Question: Find the horizontal coordinate of the first time the ball hits the ground. The result is rounded down to the nearest integer. Note that there is no energy loss in the event of a collision
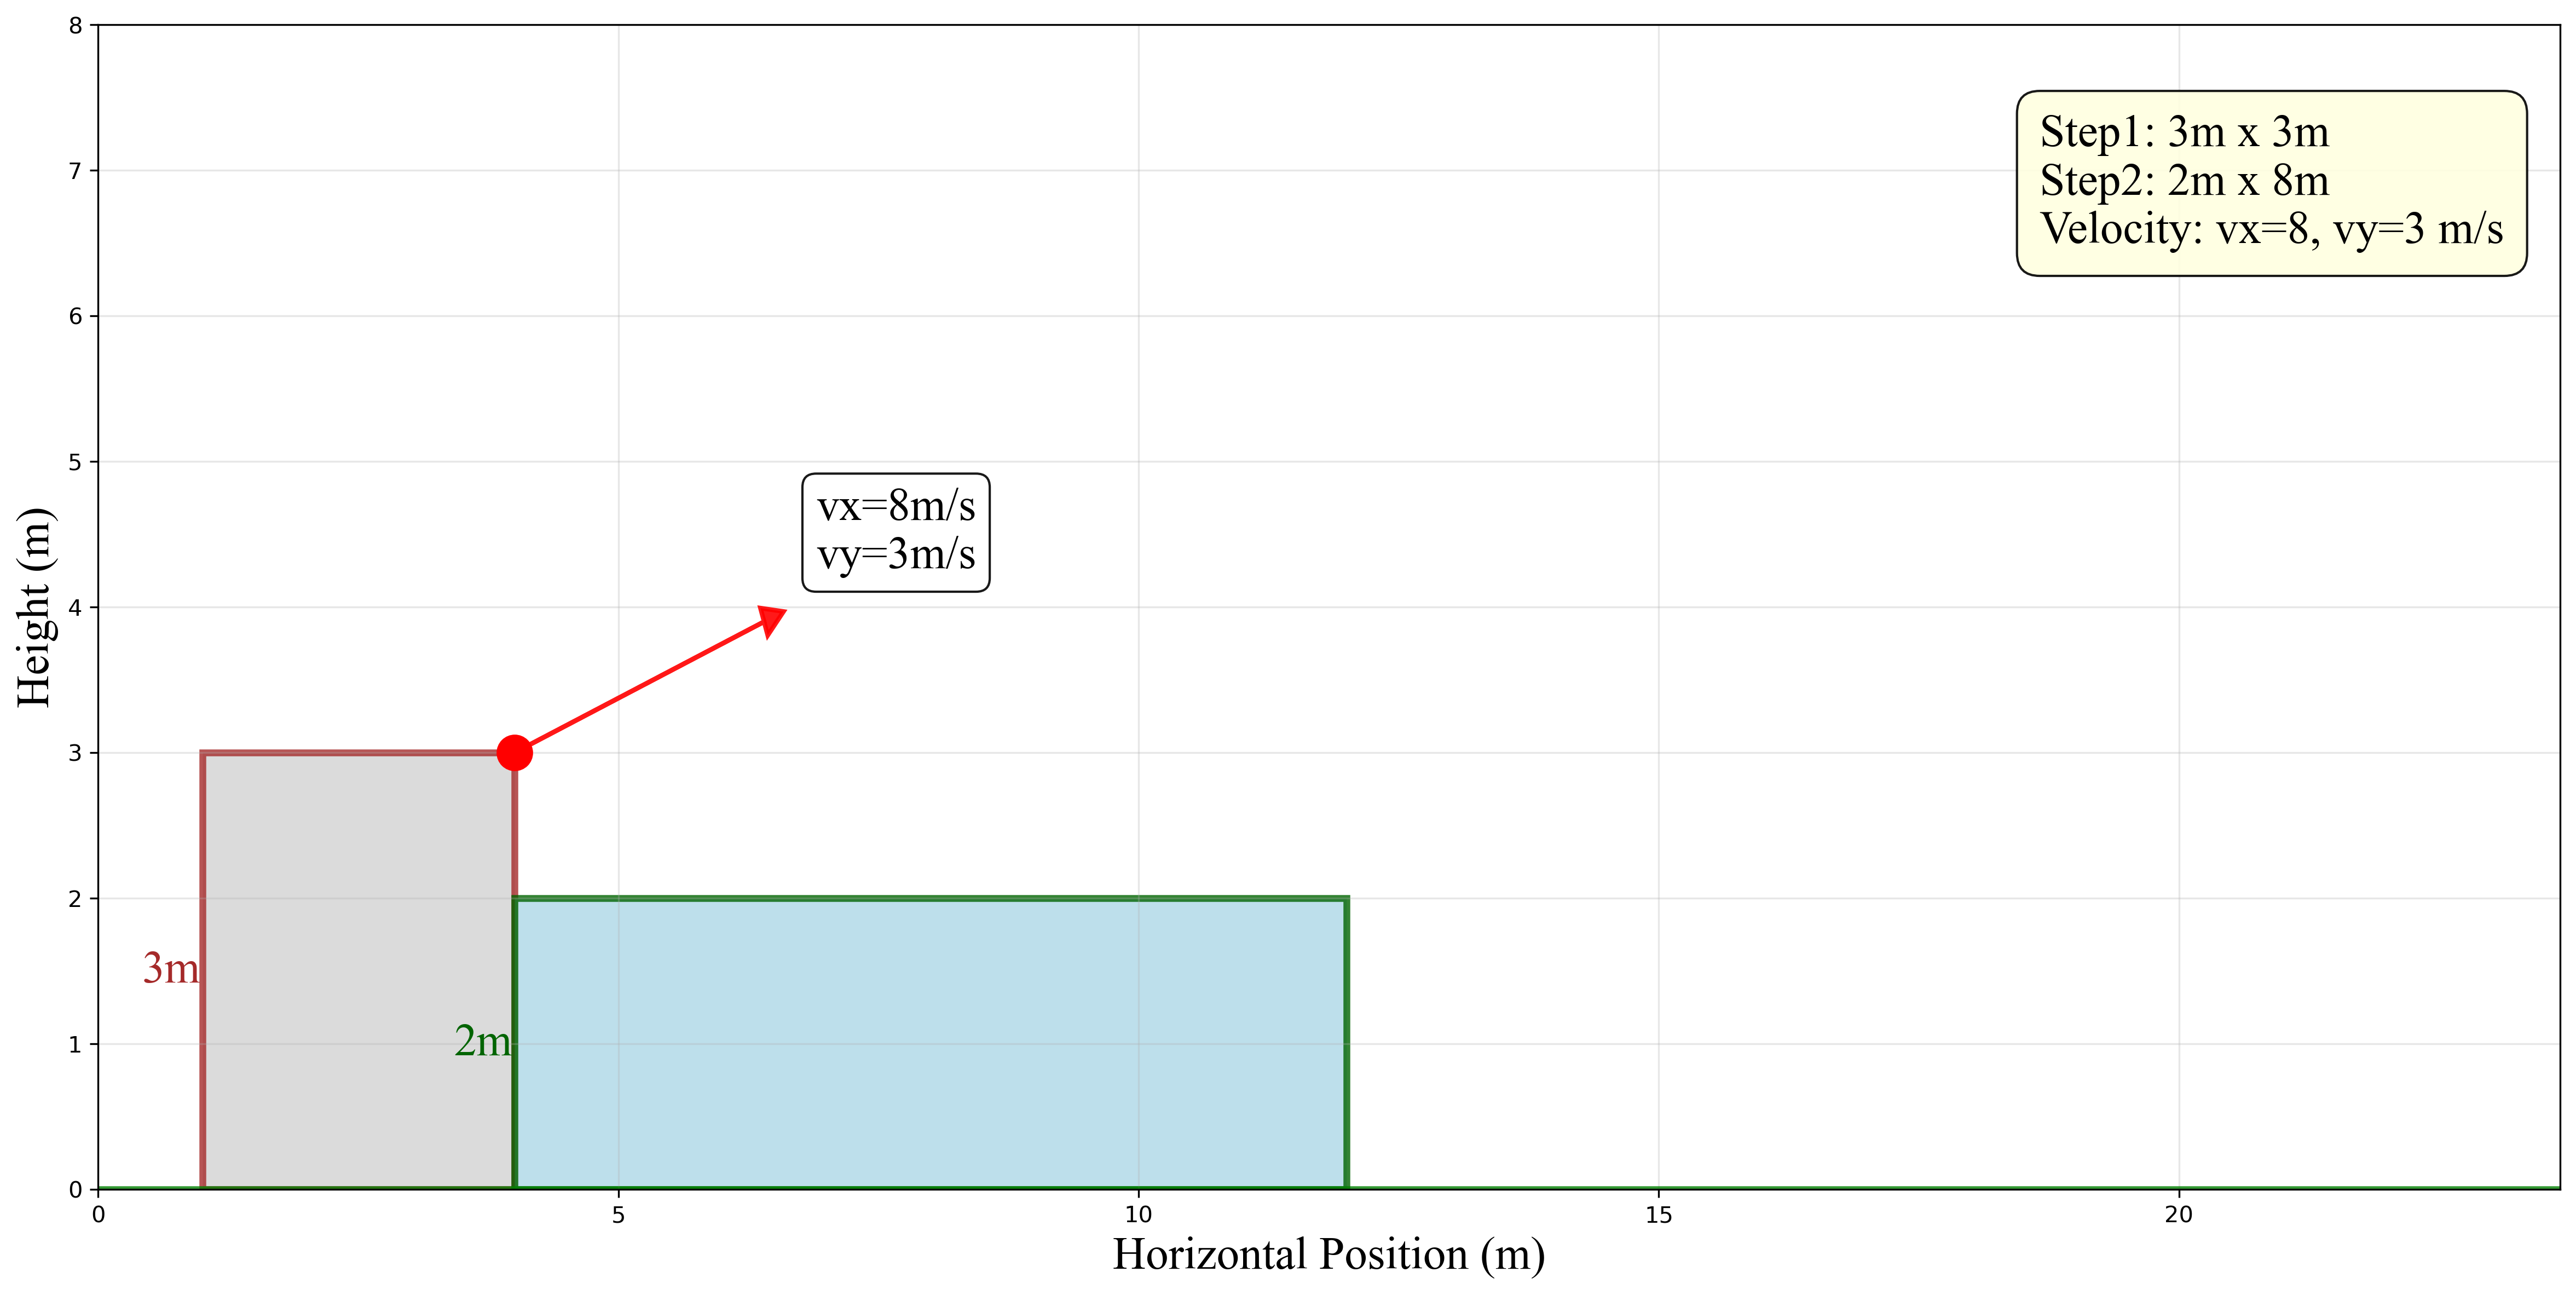
Answer: 21